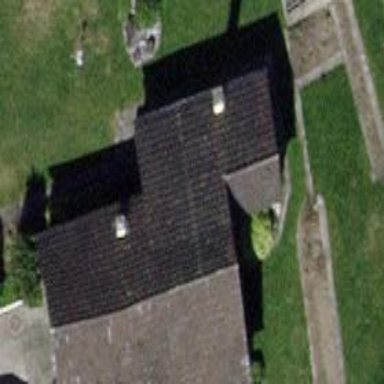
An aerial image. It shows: Garage.